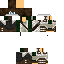
A male human skin with medium skin, wearing brown long hair dressed in a blue hoodie and brown pants, featuring a closed mouth.